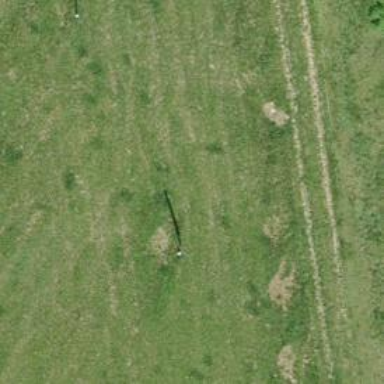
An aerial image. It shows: Minor power line.